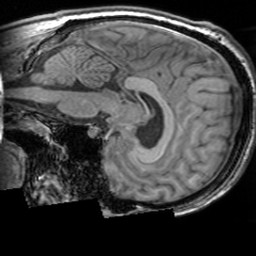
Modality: T1w
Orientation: sagittal
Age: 23
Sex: male
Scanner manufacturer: siemens
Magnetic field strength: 3 T
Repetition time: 1.63 s
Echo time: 0.00311 s